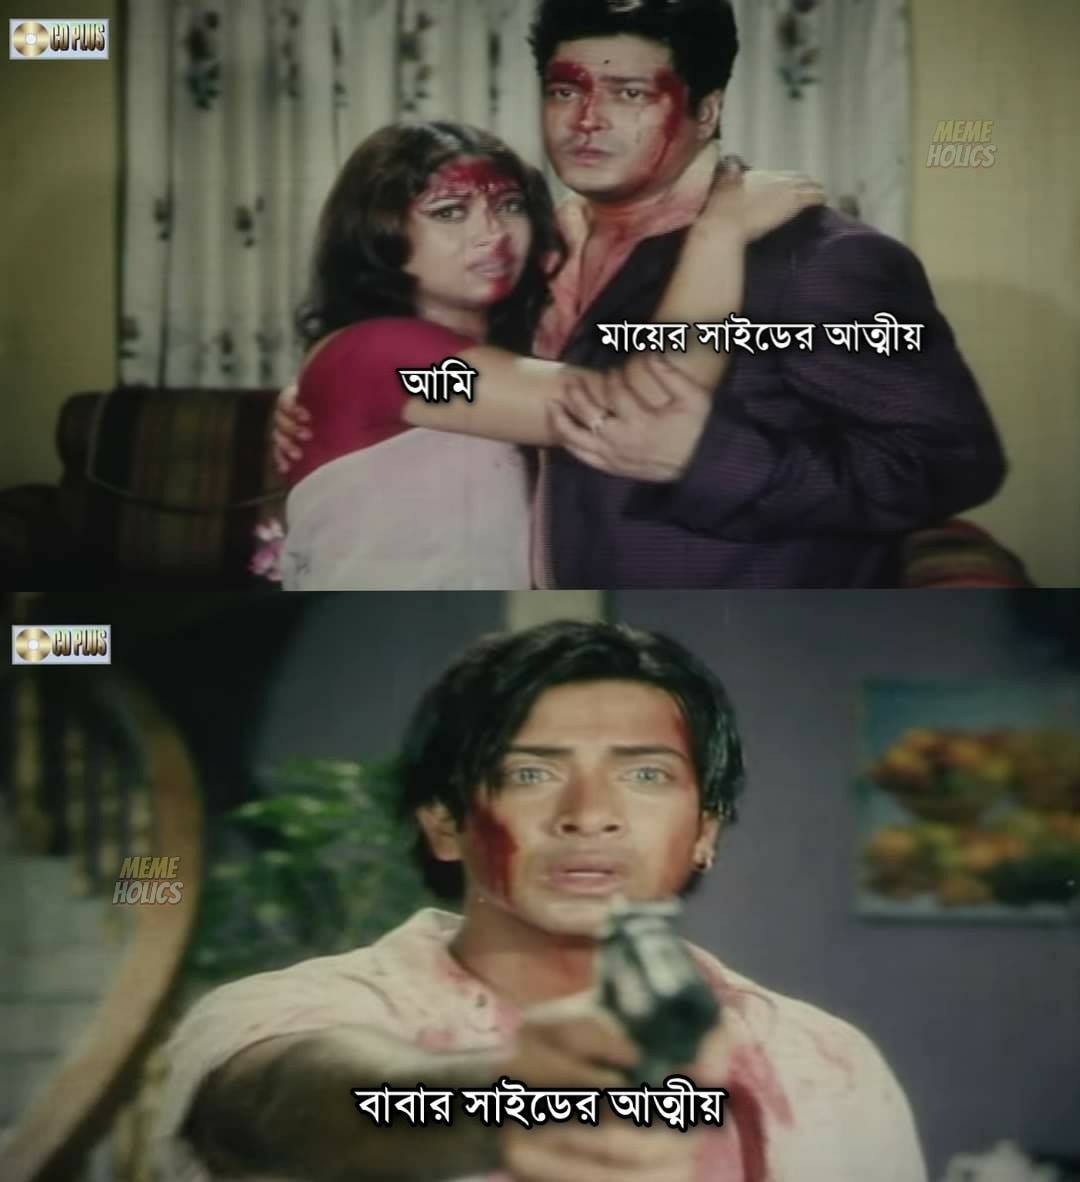
Caption: আমি     মায়ের সাইডের আত্মীয়     বাবার সাইডের আত্নীয়
Label: non-hate